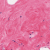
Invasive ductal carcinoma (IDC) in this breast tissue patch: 0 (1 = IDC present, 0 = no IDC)